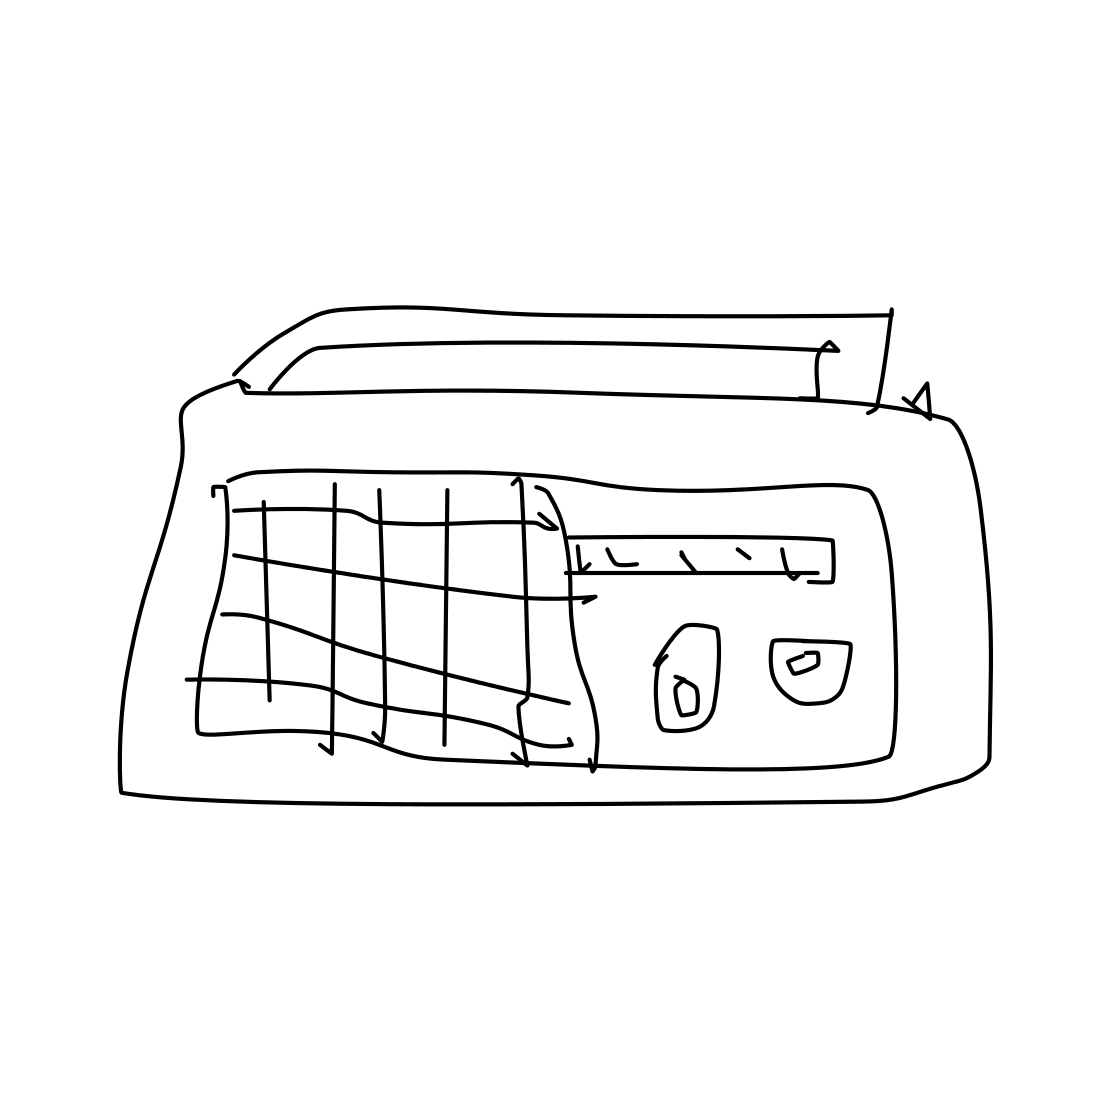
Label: radio